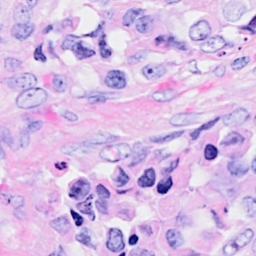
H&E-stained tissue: Breast